Chest X-ray. View position: PA
Patient age: 31
Patient sex: F
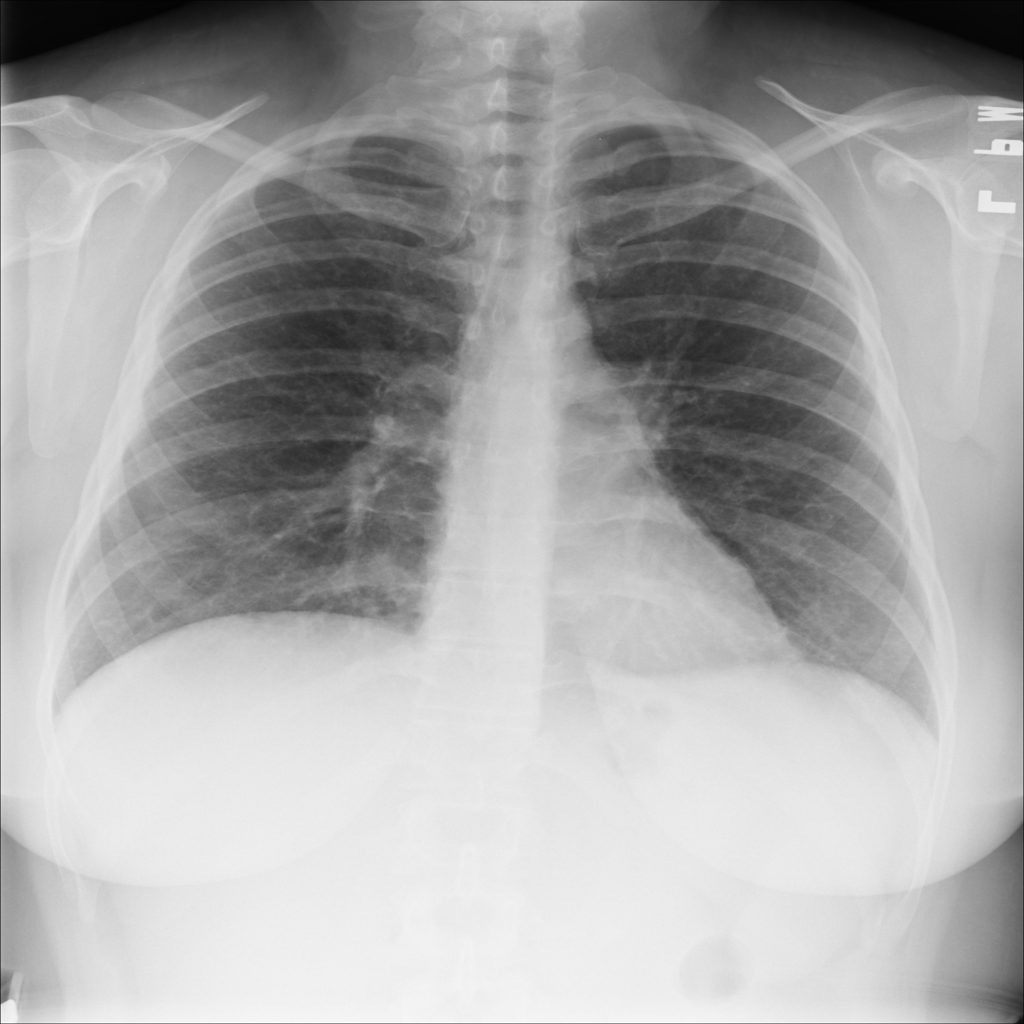
Finding: Pneumothorax